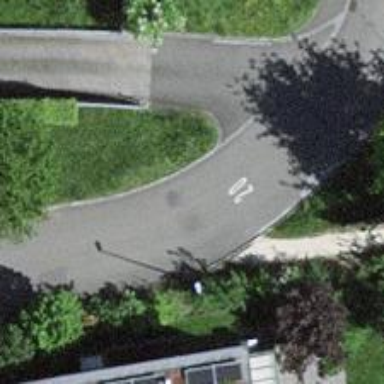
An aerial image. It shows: Footway surfaced with paving stones.